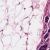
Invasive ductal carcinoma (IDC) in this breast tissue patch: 0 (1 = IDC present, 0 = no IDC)